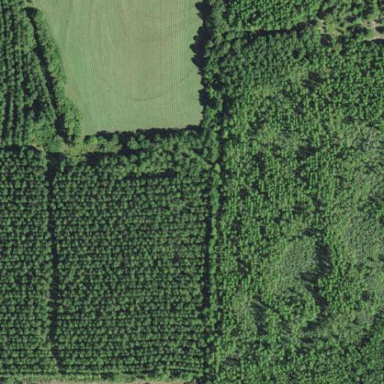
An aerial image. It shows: Forest area dominated by needle-leaved trees.